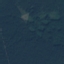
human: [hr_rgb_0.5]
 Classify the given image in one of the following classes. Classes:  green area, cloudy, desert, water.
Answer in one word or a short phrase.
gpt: green area